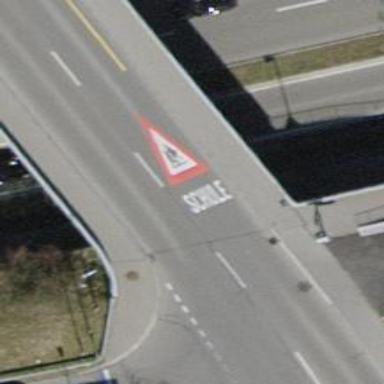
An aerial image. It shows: Tertiary road with asphalt surface that goes over bridge.